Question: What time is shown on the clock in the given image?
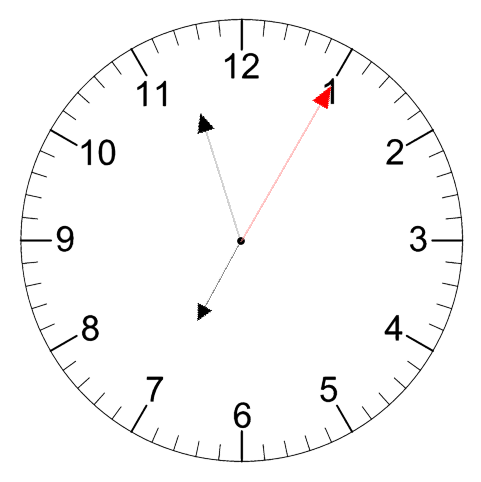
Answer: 06:57:05